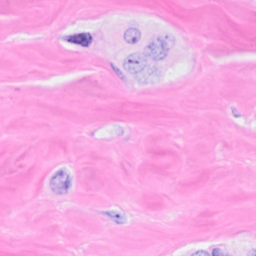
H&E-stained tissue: Breast